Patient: sex M, age 61
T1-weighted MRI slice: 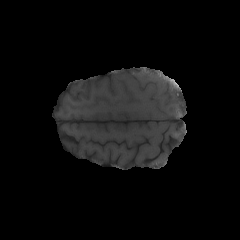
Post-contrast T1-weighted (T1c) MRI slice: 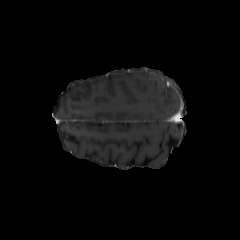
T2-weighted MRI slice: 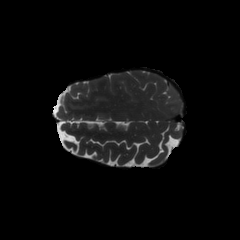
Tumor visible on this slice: no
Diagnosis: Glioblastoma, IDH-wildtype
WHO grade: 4